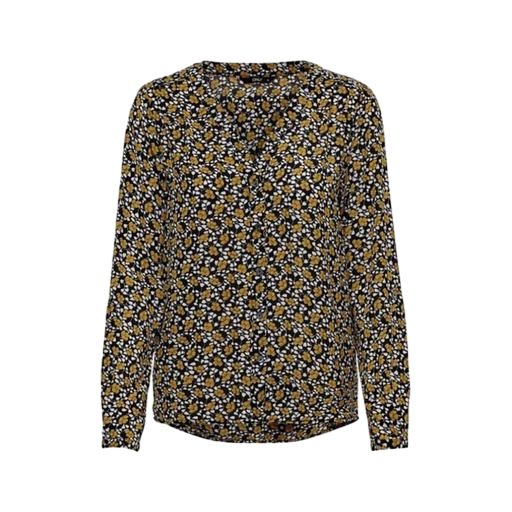
black/yellow patterned shirt, multicolor floral-print t-shirt only macy, yellow dillon-fit floral shirt, white background